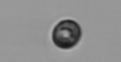
Label: Thalassiosira